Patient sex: M
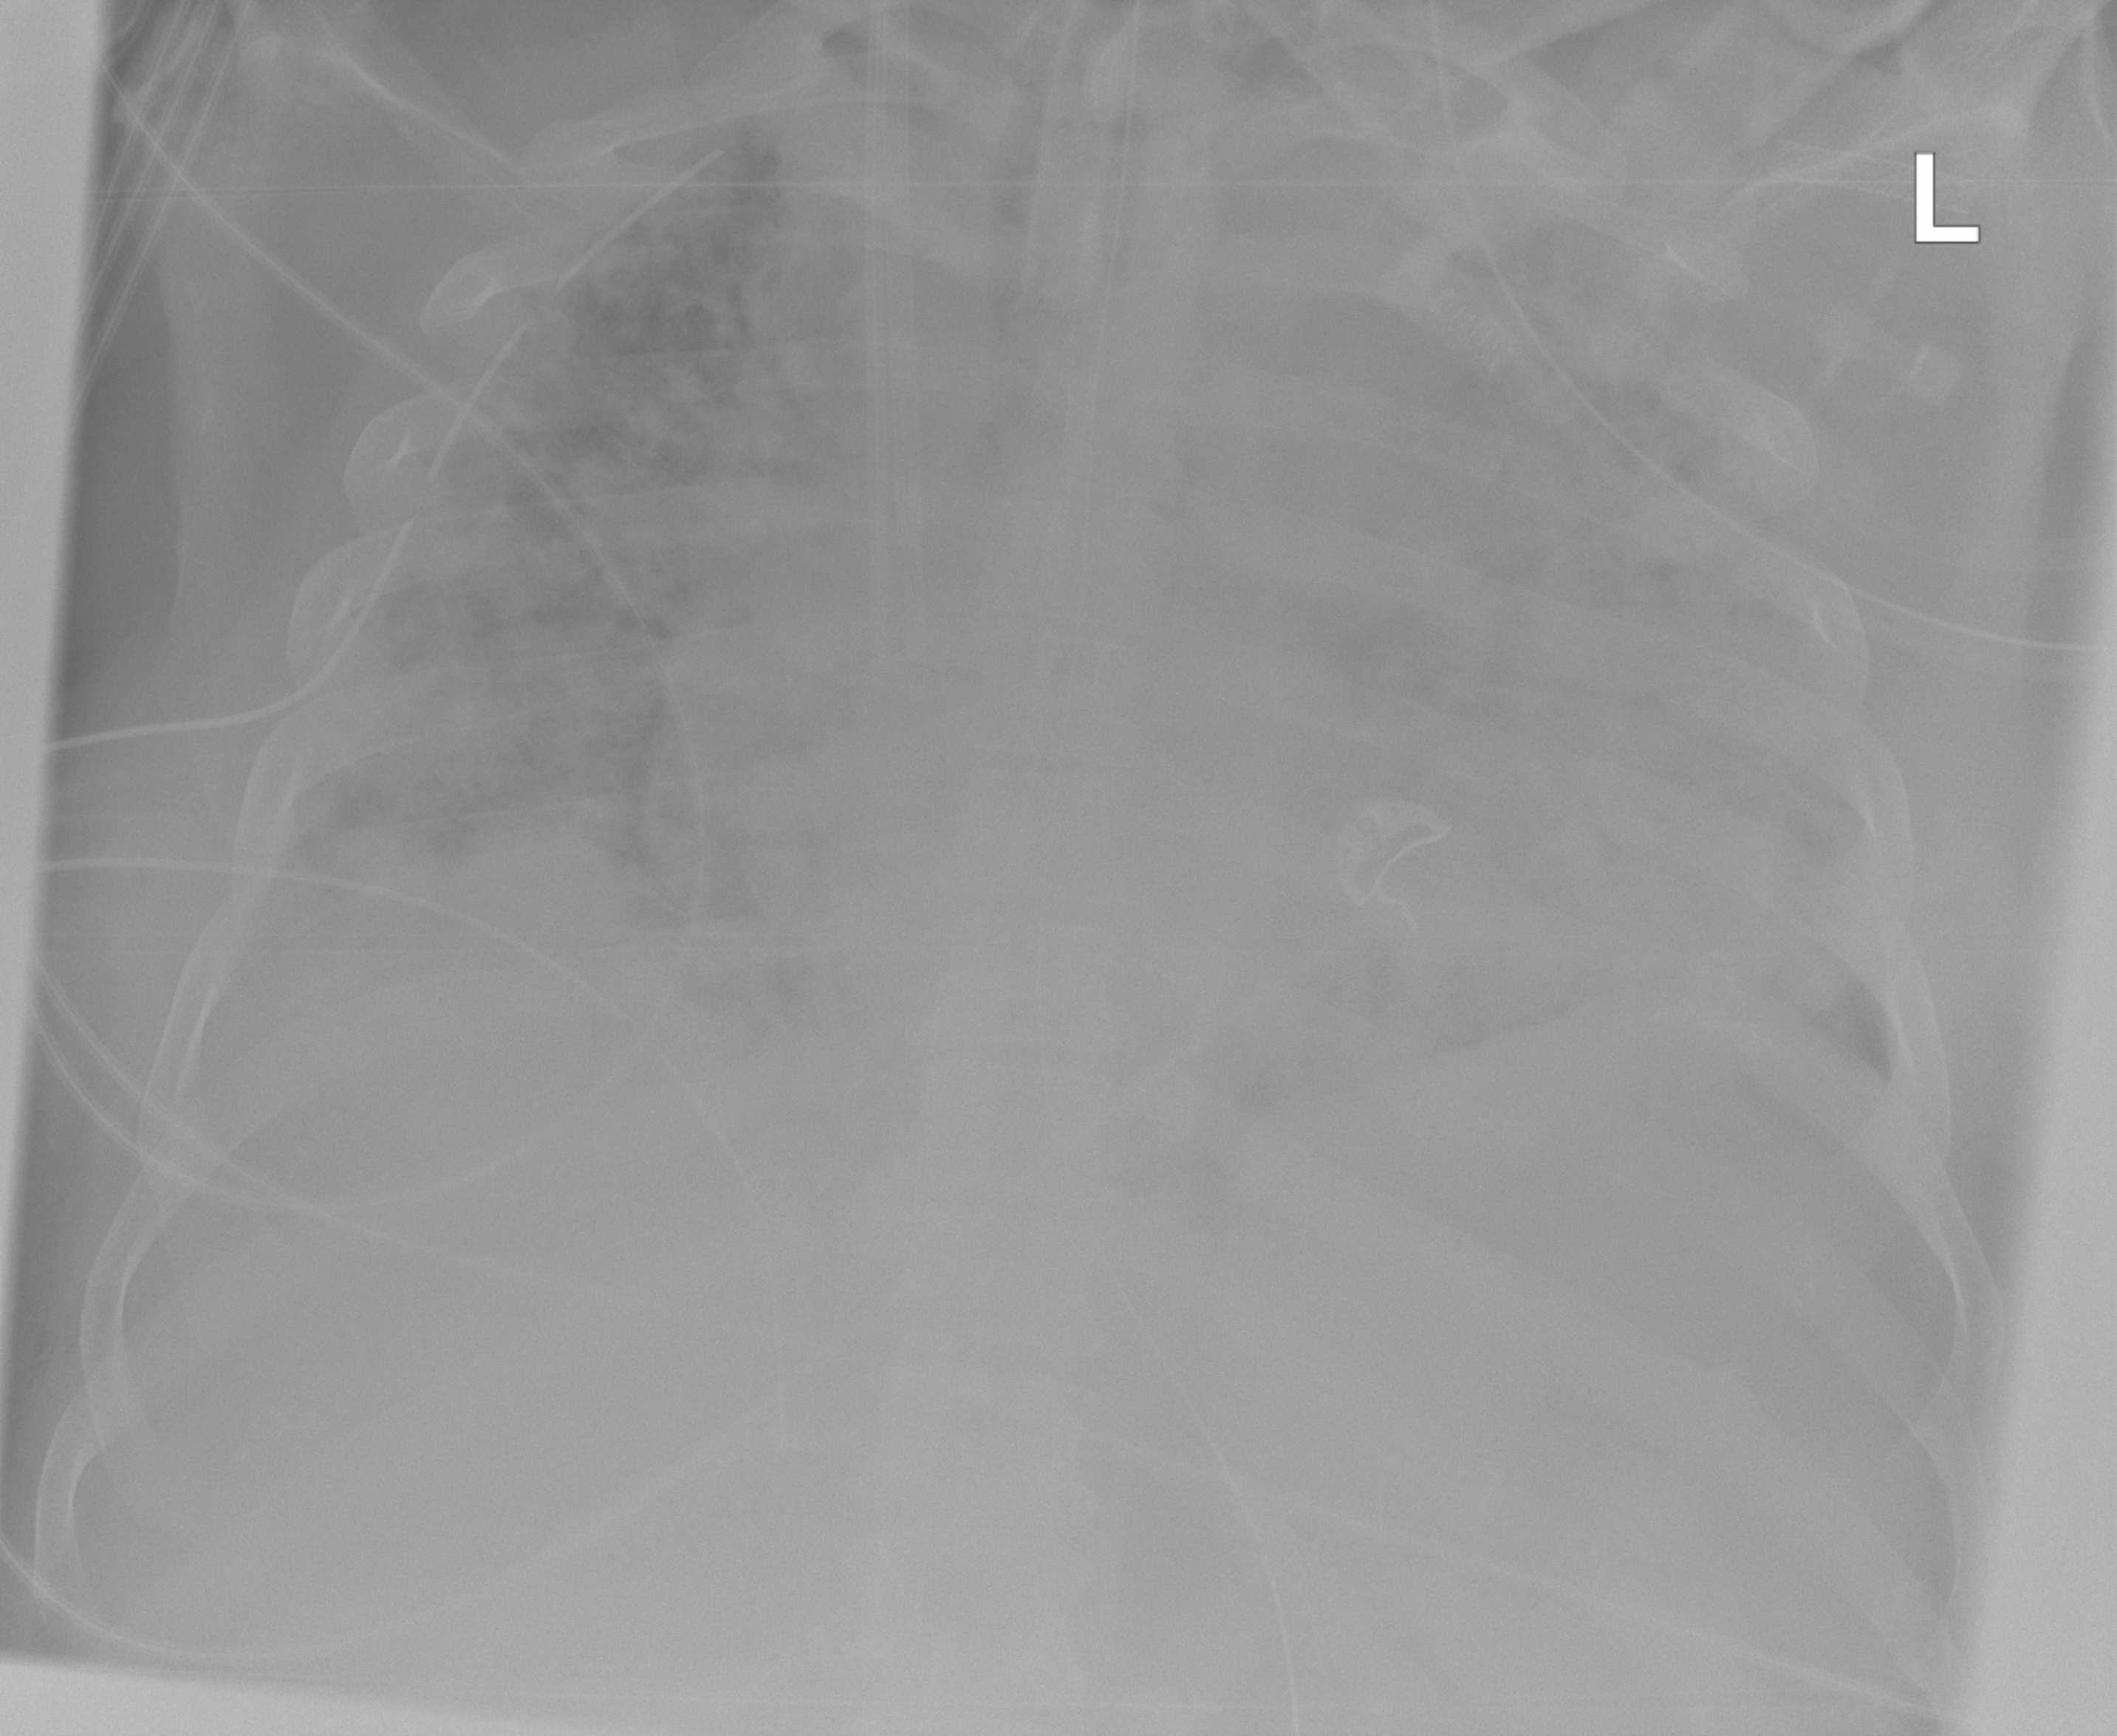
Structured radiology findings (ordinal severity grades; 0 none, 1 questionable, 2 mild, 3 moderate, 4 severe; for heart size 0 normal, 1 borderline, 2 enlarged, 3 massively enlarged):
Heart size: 1
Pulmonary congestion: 2
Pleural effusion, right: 0
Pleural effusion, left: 2
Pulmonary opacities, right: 4
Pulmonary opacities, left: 4
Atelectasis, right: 3
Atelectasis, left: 3